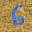
Label: 6